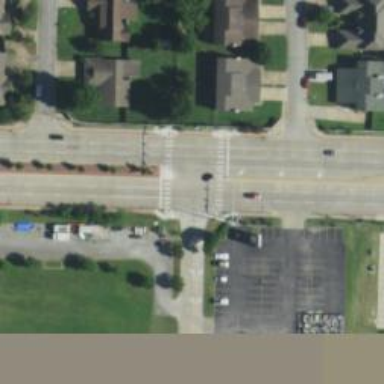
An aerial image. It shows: Crossing road.